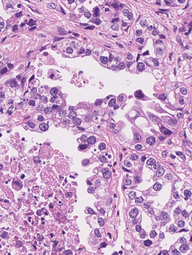
Tumor epithelial tissue: yes
Tumor-associated stroma tissue: yes
Normal tissue: no